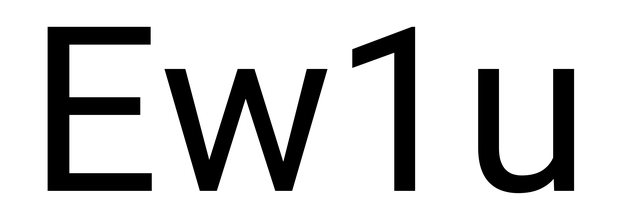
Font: Roboto_Regular